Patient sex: F
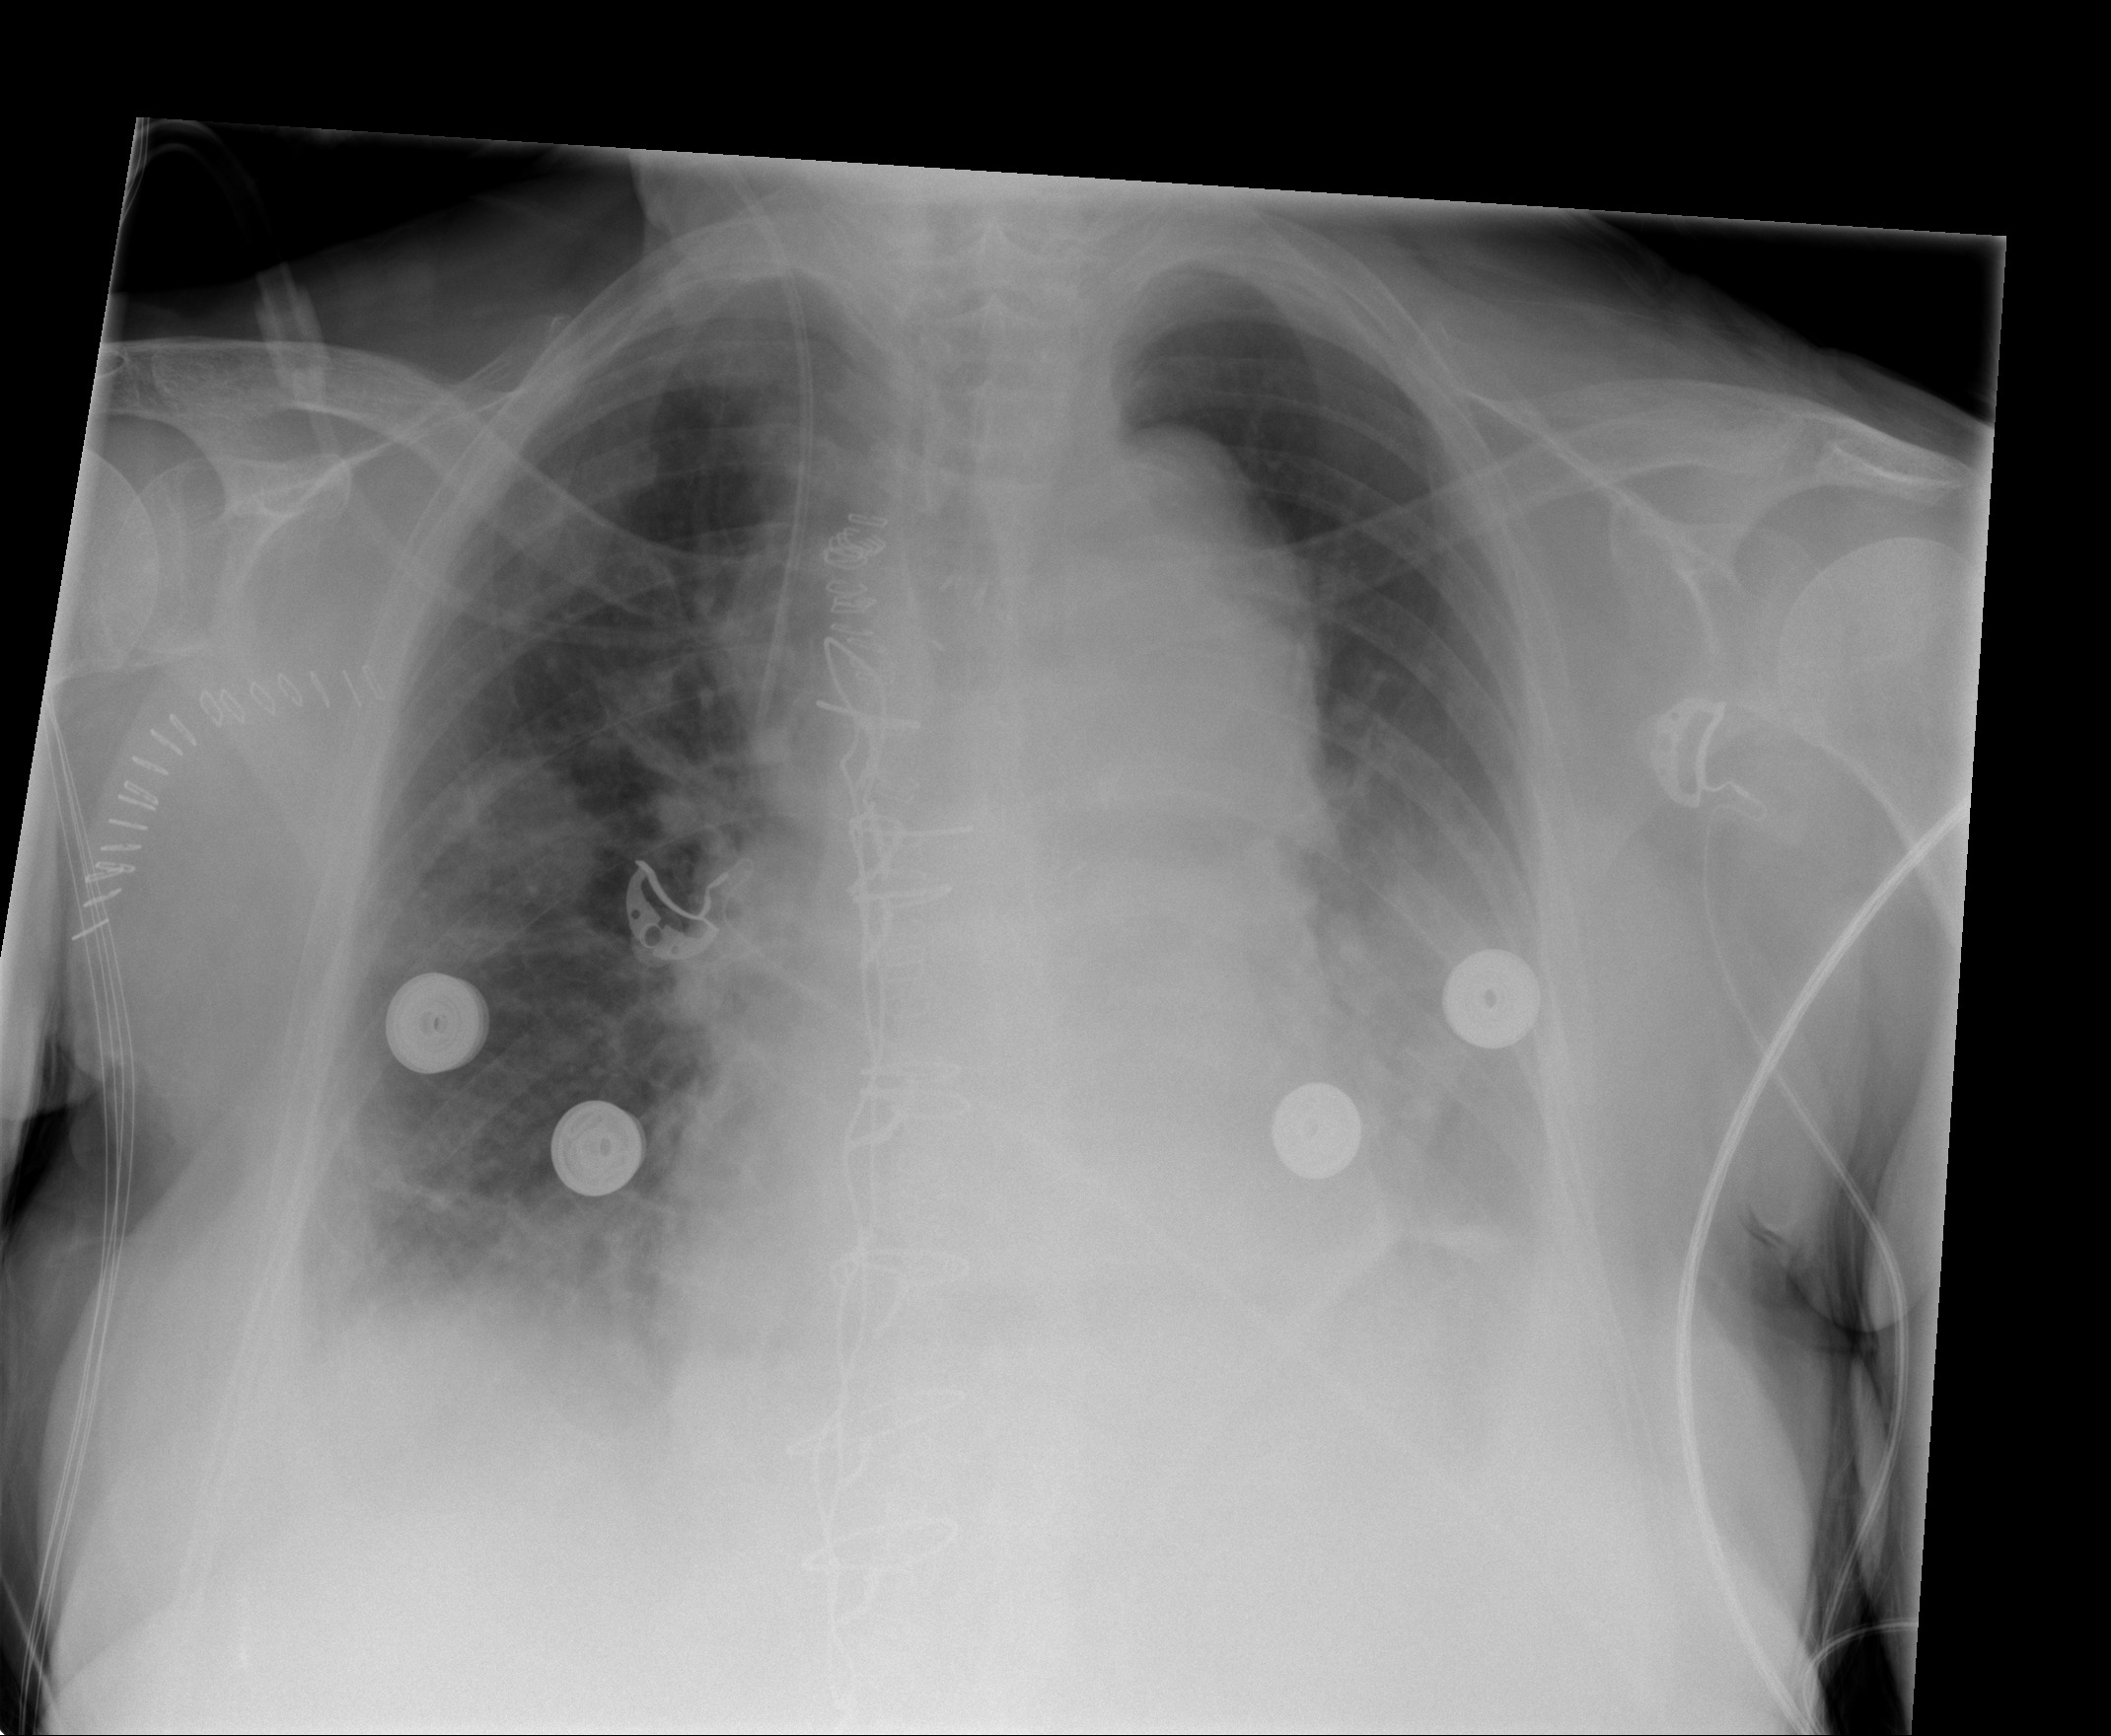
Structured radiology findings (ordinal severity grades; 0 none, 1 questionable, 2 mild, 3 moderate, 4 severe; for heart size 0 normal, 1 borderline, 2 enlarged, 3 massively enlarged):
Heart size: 2
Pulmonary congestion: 0
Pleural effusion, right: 2
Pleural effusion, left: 3
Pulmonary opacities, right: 0
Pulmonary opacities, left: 0
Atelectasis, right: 2
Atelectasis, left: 2